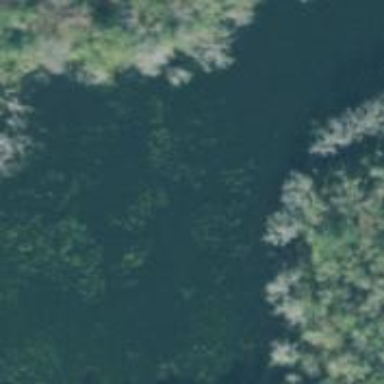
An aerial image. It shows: Pond with natural water.